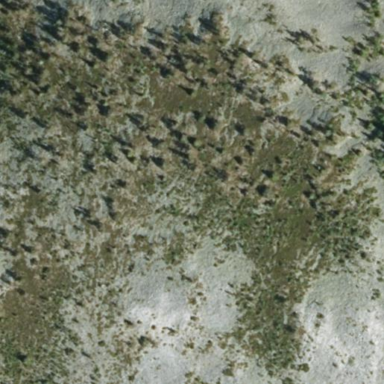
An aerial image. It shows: Landscape with heath vegetation.